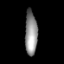
Tissue: lung
Cell type: Myeloid cells
Senescence score: 0.6939
Nuclear area (px): 540
Mean DAPI intensity: 142.528